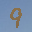
Label: 9